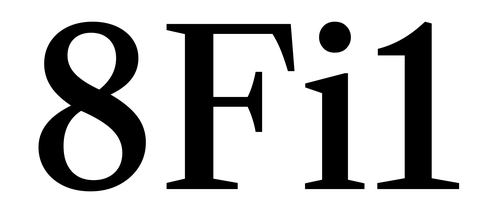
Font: LibreCaslonText_Medium